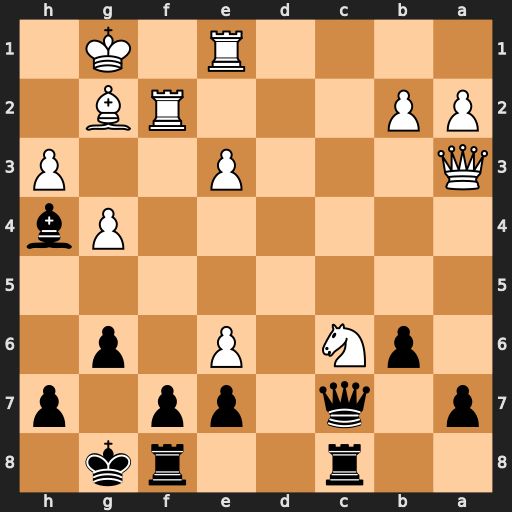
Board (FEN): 2r2rk1/p1q1pp1p/1pN1P1p1/8/6Pb/Q3P2P/PP3RB1/4R1K1
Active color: b
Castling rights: -
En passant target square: -
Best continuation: Bxf2+ Kxf2 fxe6+ Kg1 Qg3 Nxe7+ Kh8 Nxc8 Qxe1+ Kh2 Rxc8